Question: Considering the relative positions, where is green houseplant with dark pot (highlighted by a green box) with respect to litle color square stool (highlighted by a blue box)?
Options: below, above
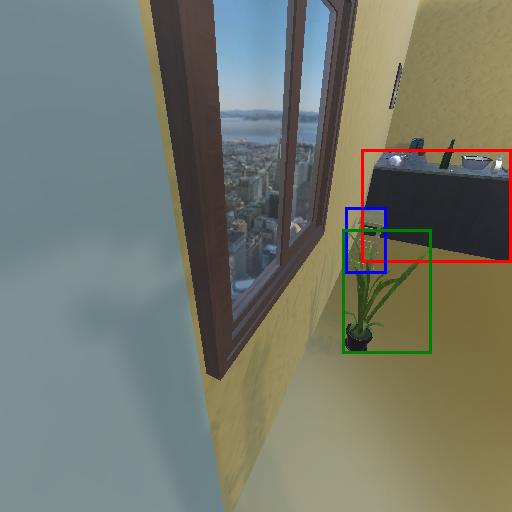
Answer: below